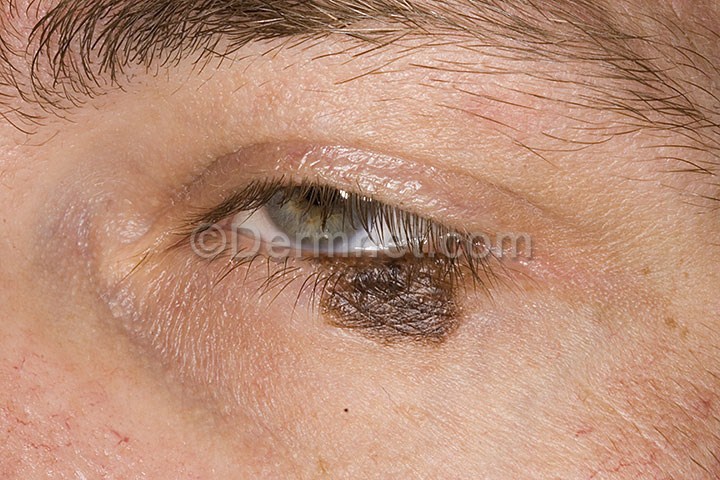
Disease: Melanoma Skin Cancer Nevi and Moles